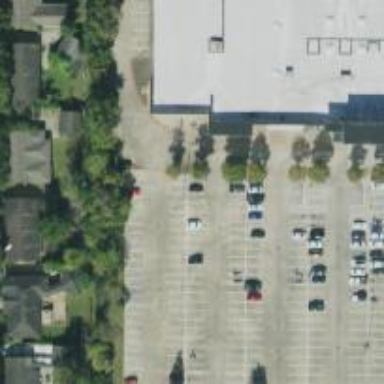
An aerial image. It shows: Parking space is available.